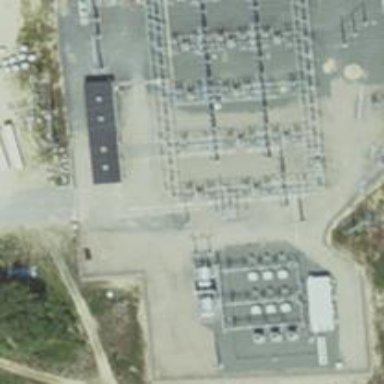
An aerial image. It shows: Switch for power supply.